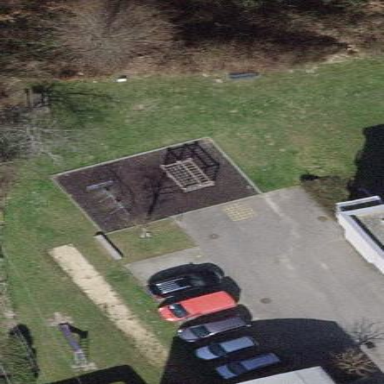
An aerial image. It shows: Playground area for leisure activities on the land.